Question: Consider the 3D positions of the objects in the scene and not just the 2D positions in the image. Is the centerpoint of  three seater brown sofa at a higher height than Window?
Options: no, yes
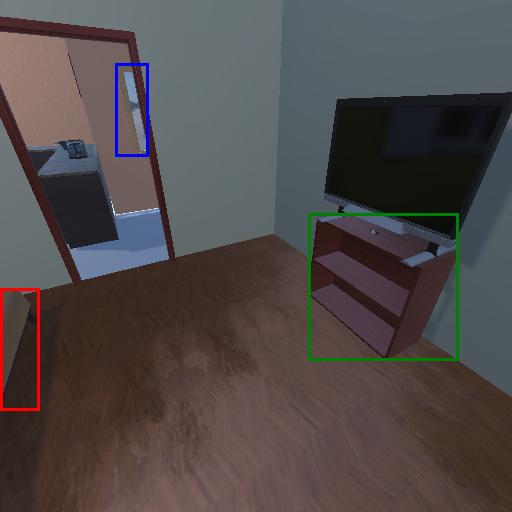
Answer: no